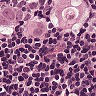
Metastatic tissue present: yes